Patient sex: F
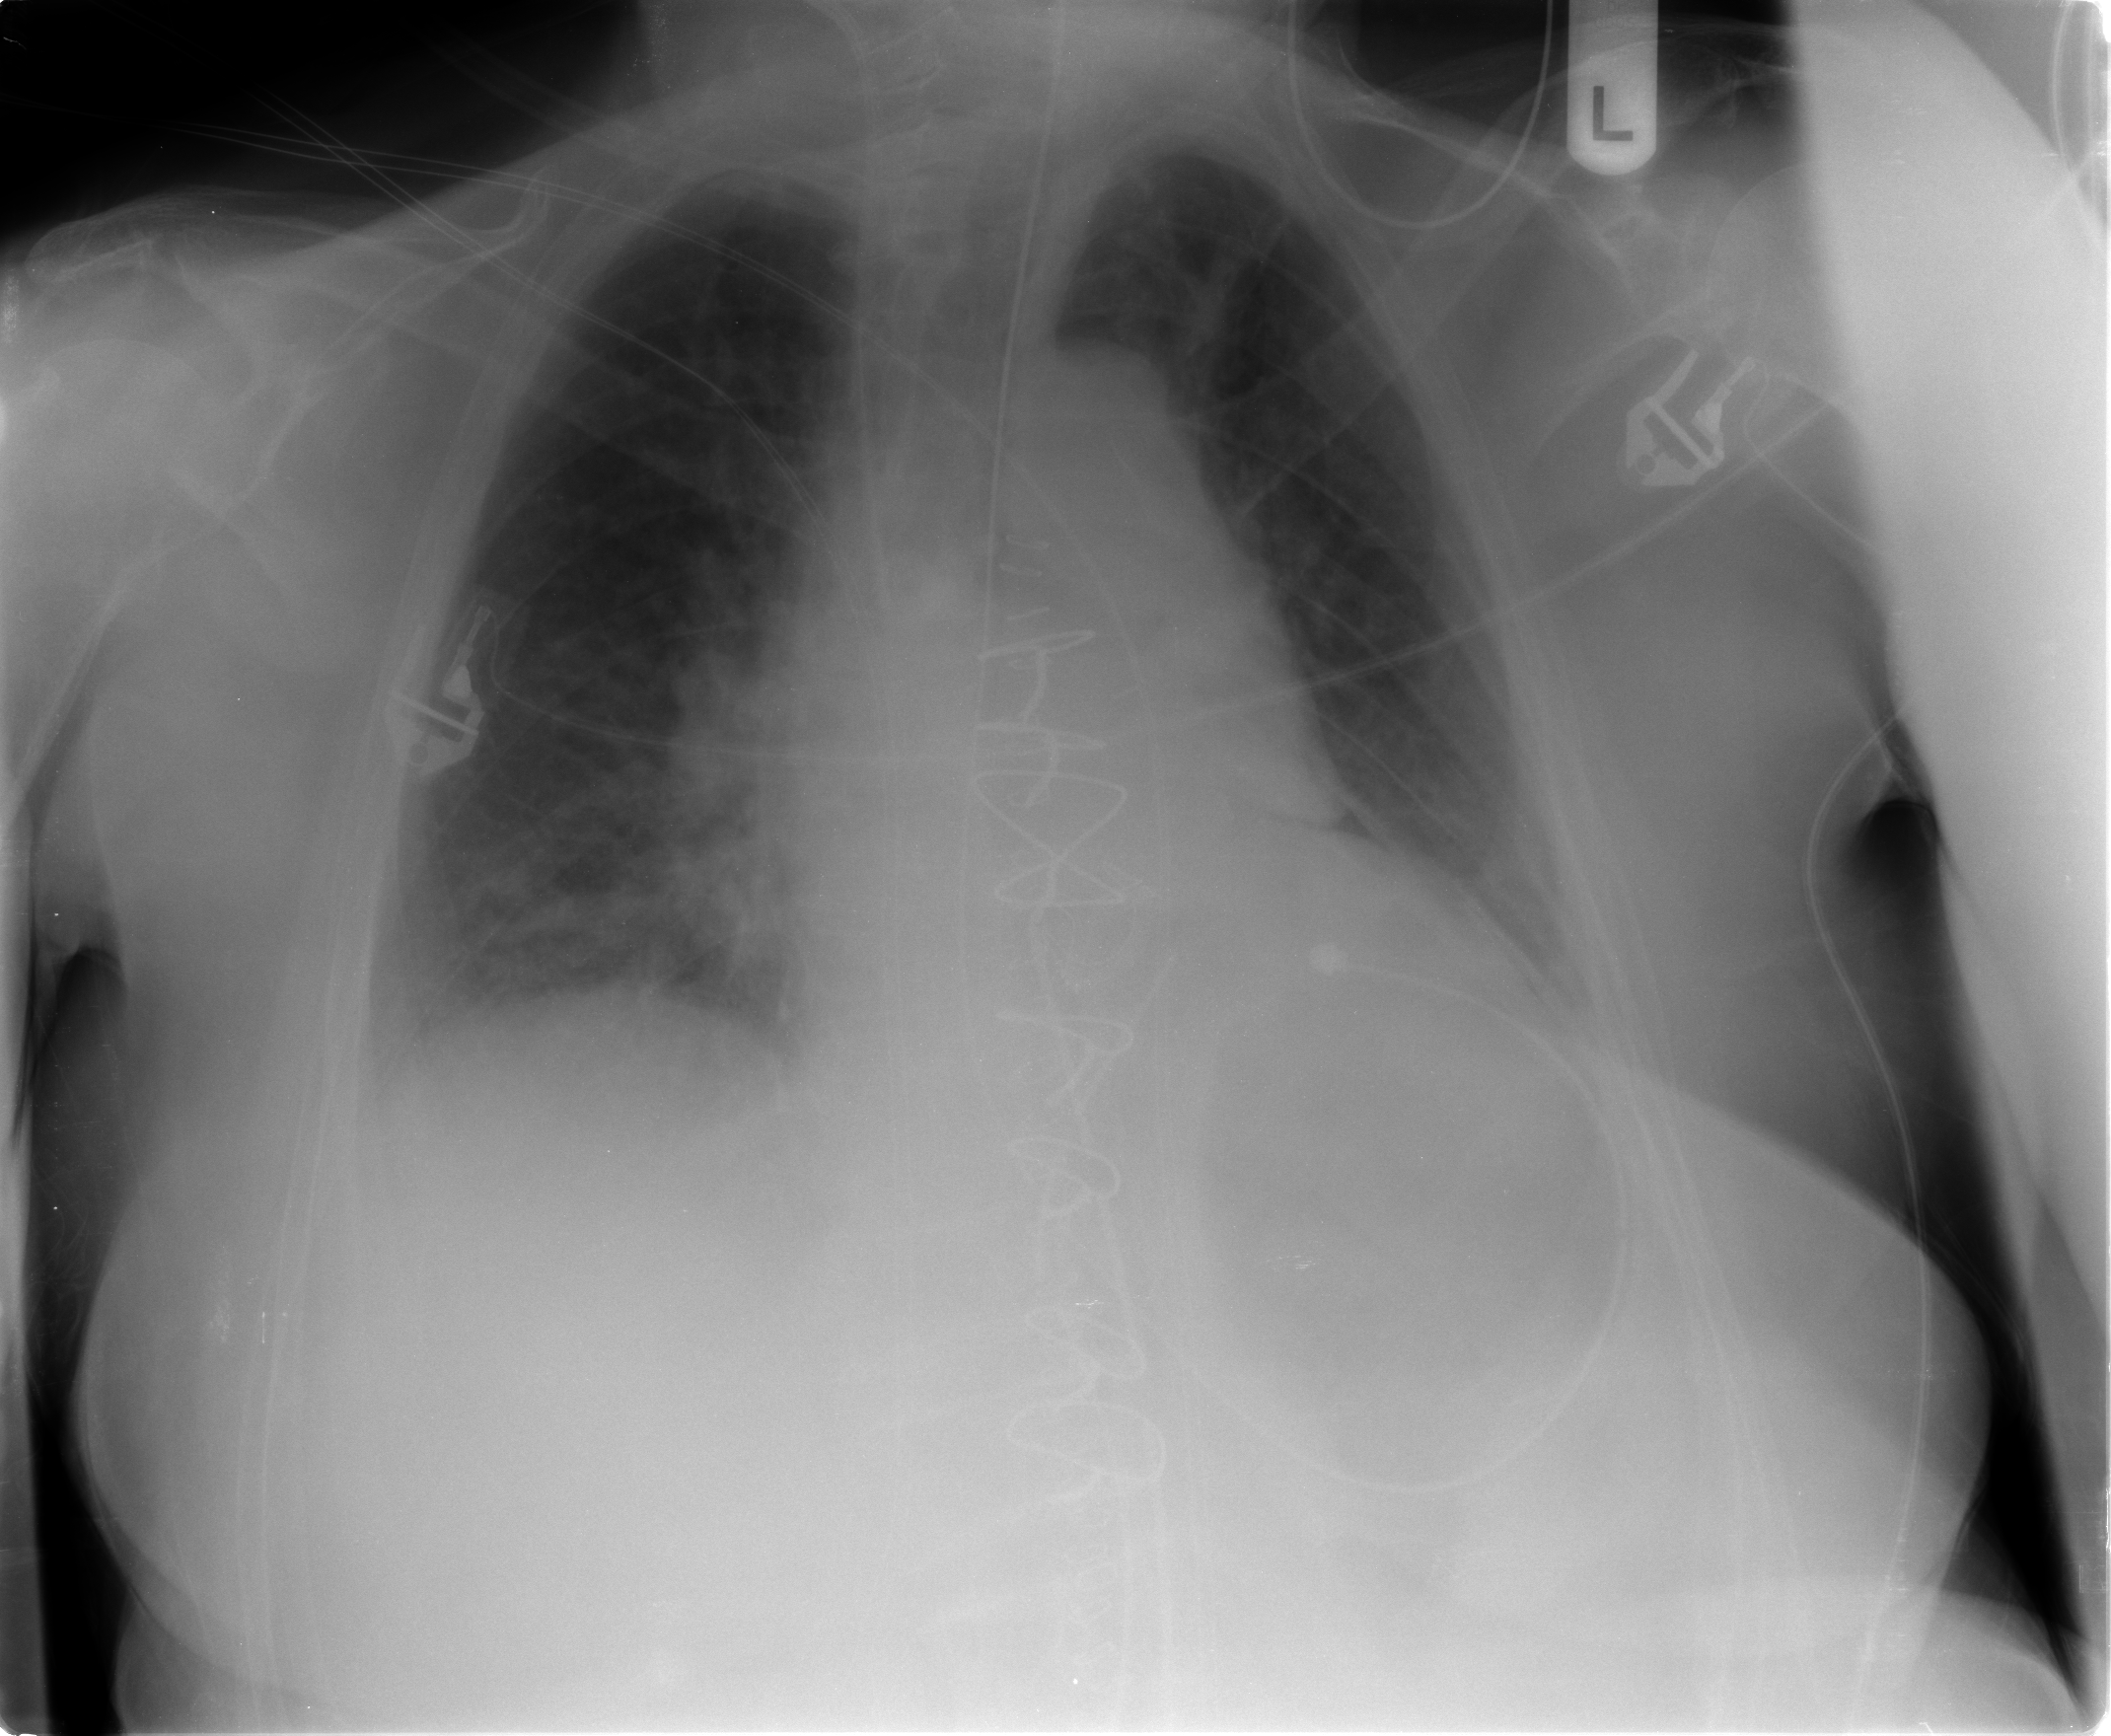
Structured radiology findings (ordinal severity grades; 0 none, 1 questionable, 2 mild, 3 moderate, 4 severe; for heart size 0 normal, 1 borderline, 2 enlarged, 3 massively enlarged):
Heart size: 2
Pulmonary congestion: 1
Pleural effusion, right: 0
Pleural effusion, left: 1
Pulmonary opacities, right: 1
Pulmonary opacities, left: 0
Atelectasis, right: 2
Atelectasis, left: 1